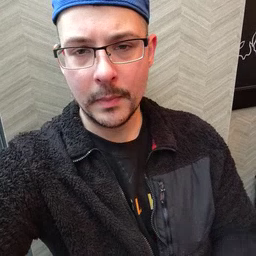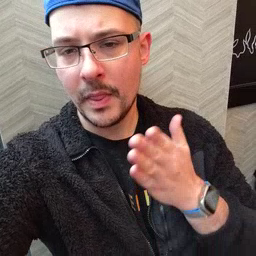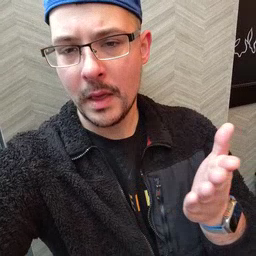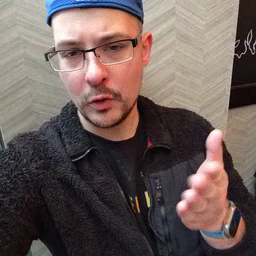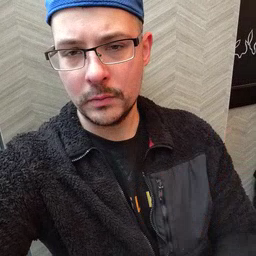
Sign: there